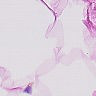
Metastatic tissue present: no